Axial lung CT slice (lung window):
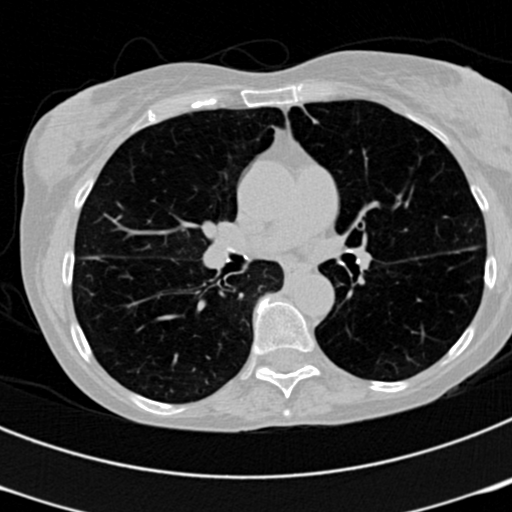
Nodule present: no